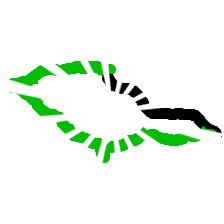
Shape: parallelogram